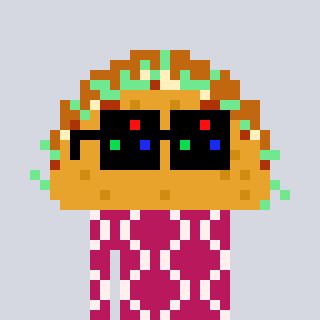
a pixel art character with square black sunglasses, a taco-shaped head and a darkpink-colored body on a cool background